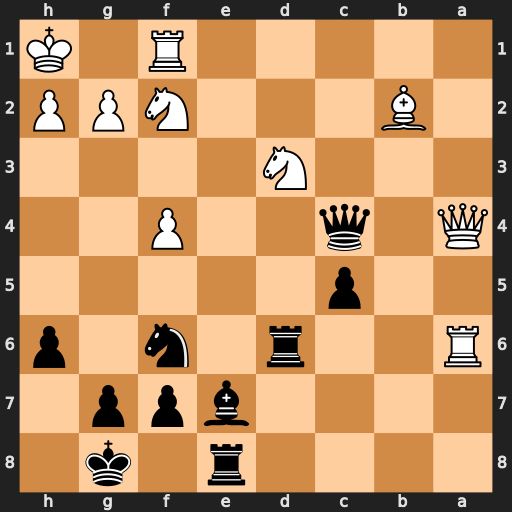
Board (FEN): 4r1k1/4bpp1/R2r1n1p/2p5/Q1q2P2/3N4/1B3NPP/5R1K
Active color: b
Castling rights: -
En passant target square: -
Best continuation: Qxa6 Qxa6 Rxa6